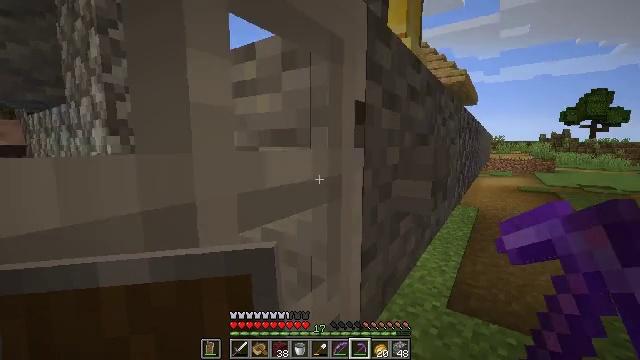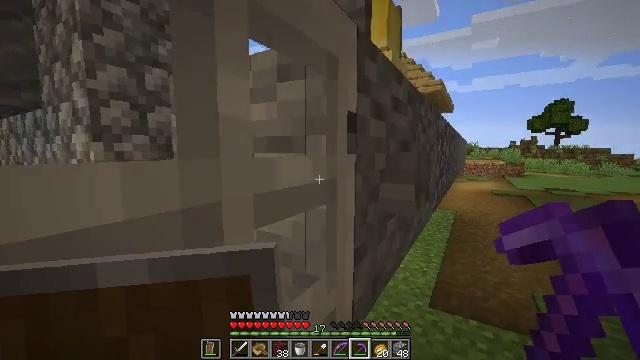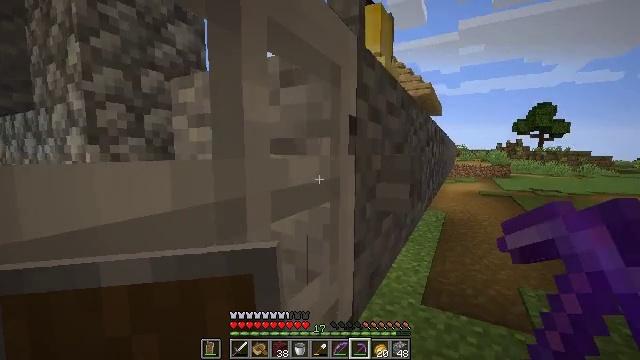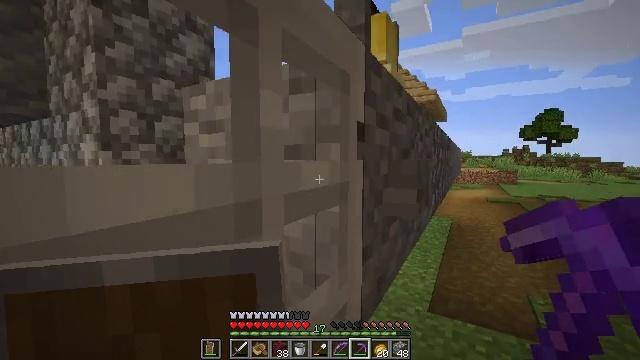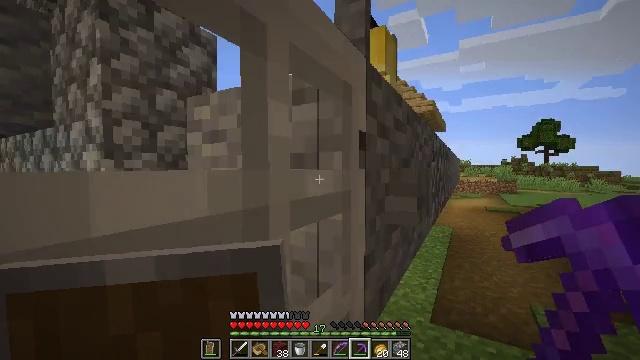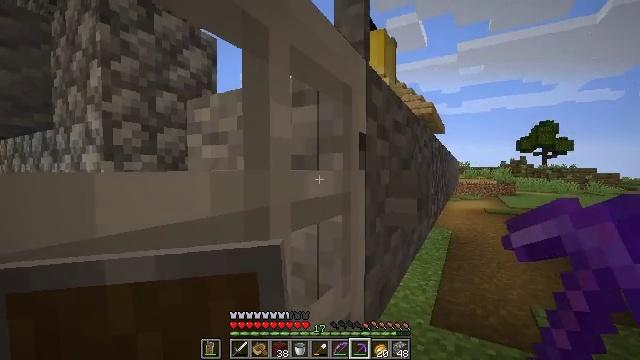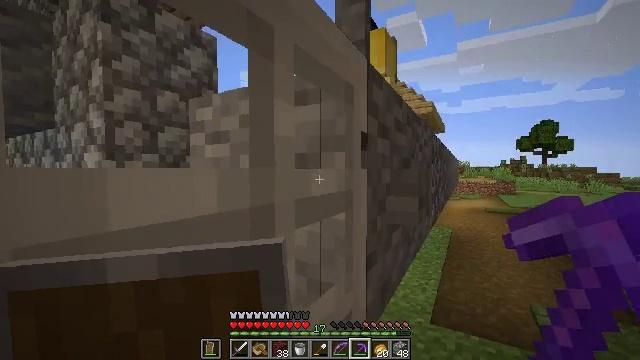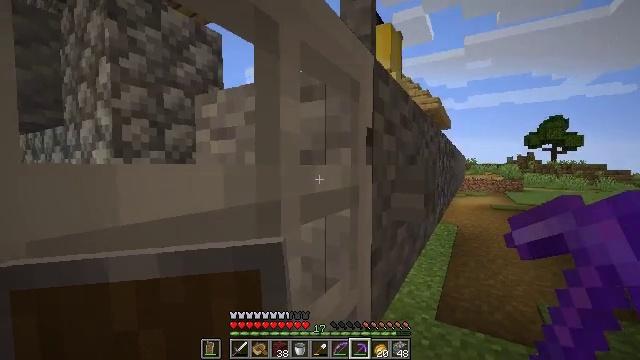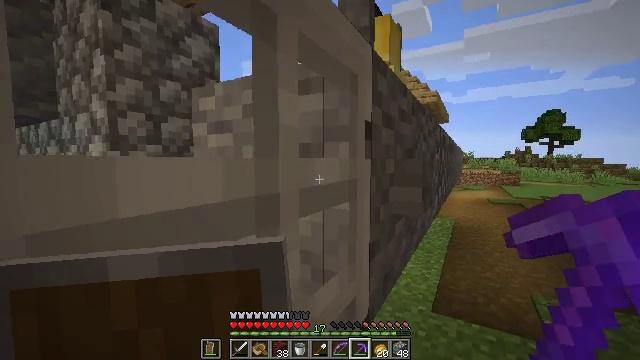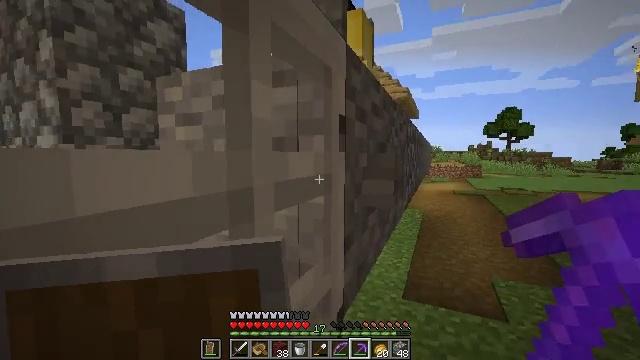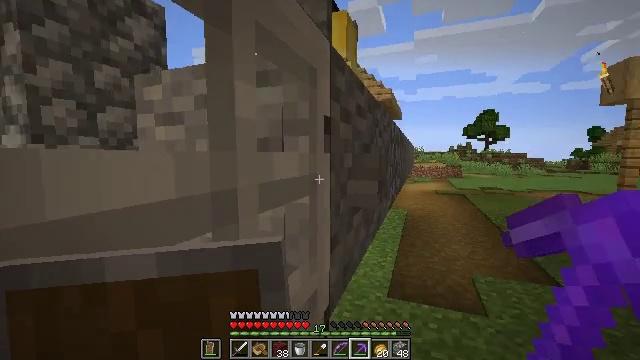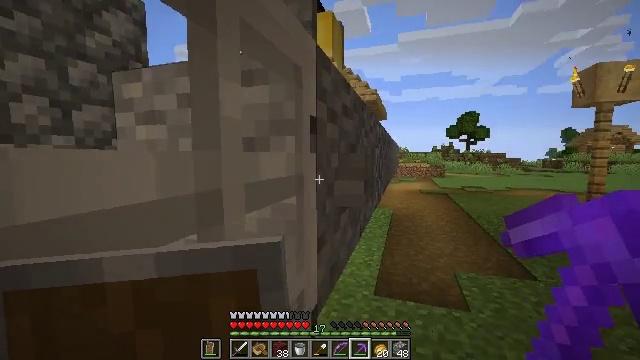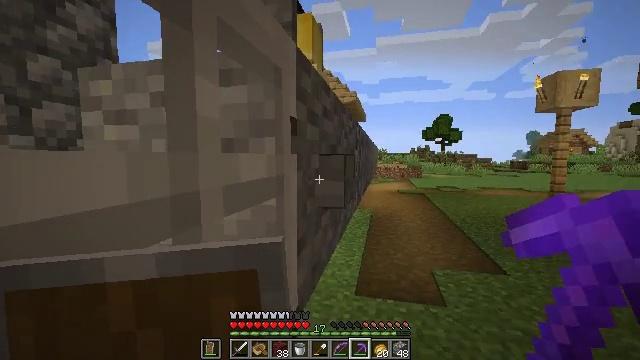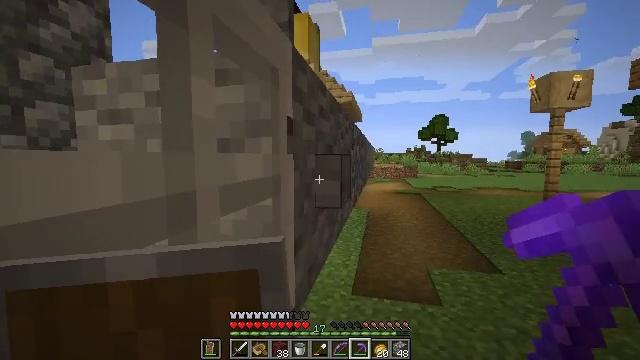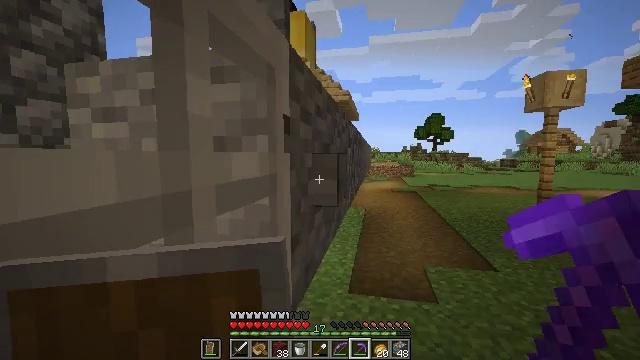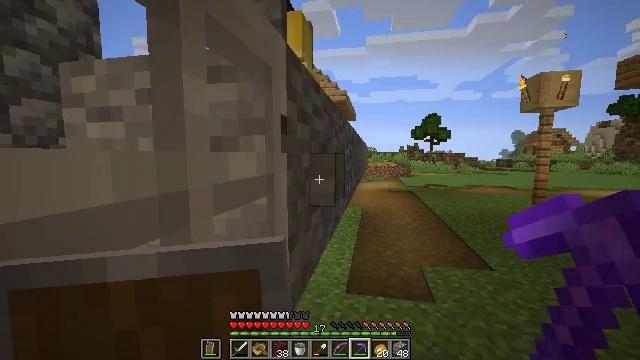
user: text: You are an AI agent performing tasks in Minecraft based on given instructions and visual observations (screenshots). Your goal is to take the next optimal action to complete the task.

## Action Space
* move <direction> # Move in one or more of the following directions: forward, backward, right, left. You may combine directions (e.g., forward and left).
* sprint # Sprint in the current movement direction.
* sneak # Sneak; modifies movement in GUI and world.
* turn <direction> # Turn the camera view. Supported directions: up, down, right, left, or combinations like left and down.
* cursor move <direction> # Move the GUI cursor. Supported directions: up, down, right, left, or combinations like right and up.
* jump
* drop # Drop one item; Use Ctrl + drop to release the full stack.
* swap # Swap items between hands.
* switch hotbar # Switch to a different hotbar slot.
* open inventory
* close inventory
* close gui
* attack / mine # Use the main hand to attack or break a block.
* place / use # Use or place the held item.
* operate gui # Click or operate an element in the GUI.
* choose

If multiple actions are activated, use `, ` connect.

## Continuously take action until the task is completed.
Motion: motion action
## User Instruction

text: Break the cobblestone to create a path.
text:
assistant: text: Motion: turn right and up
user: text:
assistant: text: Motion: turn right
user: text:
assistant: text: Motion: turn left and up
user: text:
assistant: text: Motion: turn up
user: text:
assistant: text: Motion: no_op
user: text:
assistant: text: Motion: no_op
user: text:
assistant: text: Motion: turn left
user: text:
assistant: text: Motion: turn down
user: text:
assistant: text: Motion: turn right and down
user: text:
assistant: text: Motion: turn right
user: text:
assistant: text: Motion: turn right
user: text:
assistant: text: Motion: turn right
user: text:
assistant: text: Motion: no_op
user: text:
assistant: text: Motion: no_op
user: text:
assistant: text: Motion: no_op
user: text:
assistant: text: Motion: no_op
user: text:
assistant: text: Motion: use / place
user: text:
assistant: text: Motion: turn left, use / place
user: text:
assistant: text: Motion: use / place
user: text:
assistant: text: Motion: turn left
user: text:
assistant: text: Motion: turn left
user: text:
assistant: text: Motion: turn left and down
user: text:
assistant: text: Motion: move forward, turn left and down
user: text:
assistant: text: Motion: move forward, turn left
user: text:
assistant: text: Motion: move forward
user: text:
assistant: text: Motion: move forward
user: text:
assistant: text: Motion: move forward
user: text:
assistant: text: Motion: move forward, turn left
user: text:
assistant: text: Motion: move forward
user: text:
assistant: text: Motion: move forward